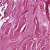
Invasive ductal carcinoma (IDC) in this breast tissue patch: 0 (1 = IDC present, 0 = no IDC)